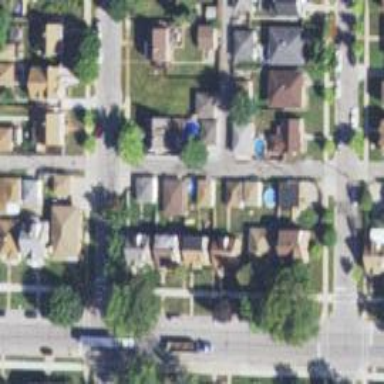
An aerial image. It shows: Alley classified as service road.